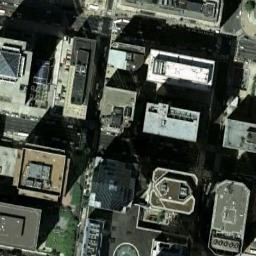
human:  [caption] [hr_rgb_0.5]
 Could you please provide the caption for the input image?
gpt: A commercial area has lots of buildings of different shapes .

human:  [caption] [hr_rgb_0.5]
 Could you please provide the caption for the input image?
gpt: There are two tall buildings in the upper left and right corner .

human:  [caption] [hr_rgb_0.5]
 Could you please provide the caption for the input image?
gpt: There are many dense tall buildings and several roads and many trees in a business district .

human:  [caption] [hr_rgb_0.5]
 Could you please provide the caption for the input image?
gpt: The commercial area is consist of many buildings .

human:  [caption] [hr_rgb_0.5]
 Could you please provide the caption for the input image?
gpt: There are some buildings arranged neatly on a commercial area .